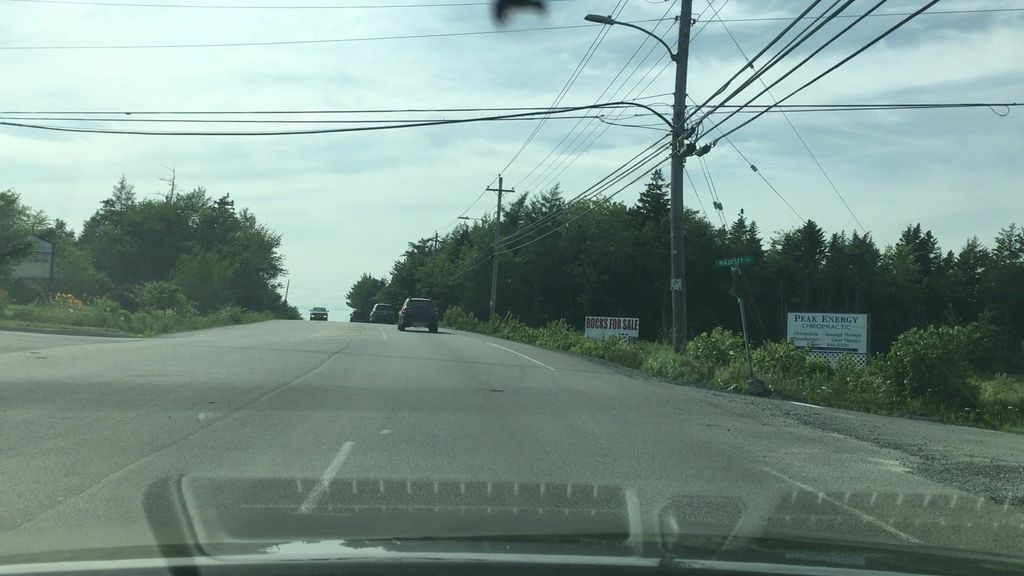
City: halifax